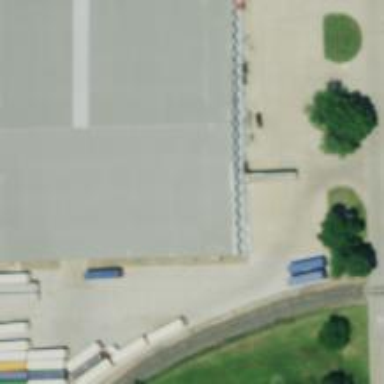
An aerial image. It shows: Warehouse building.